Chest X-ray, AP view. Patient: 37 years old, sex F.
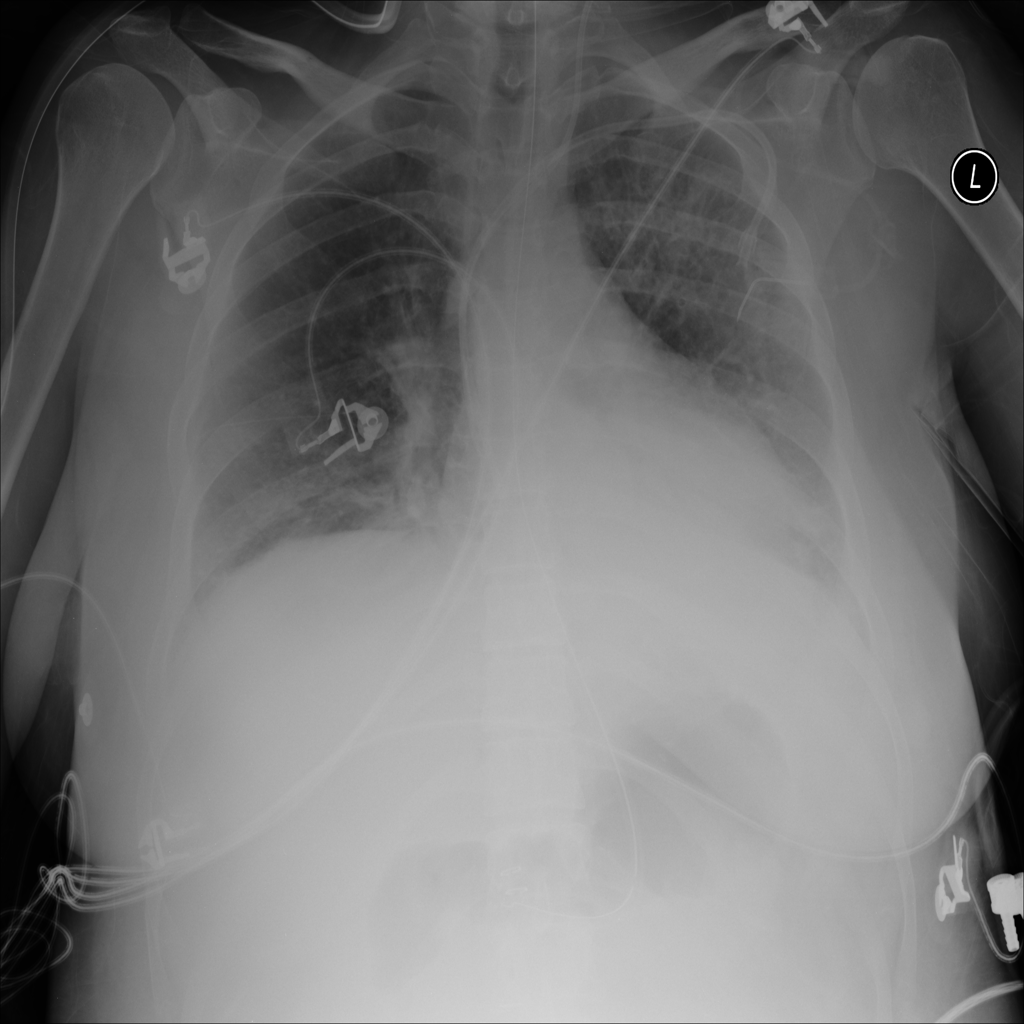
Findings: No Finding